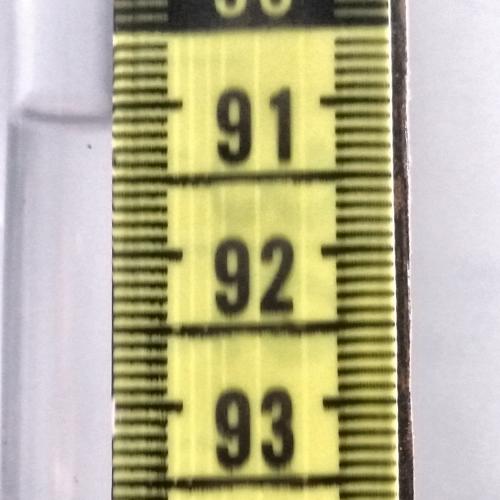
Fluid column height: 91.1 cm